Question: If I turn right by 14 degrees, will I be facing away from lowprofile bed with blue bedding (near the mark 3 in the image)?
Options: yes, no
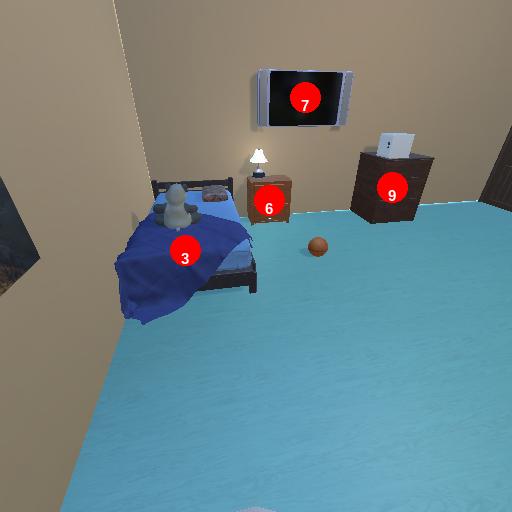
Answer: yes